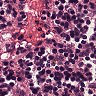
Metastatic tissue present: no